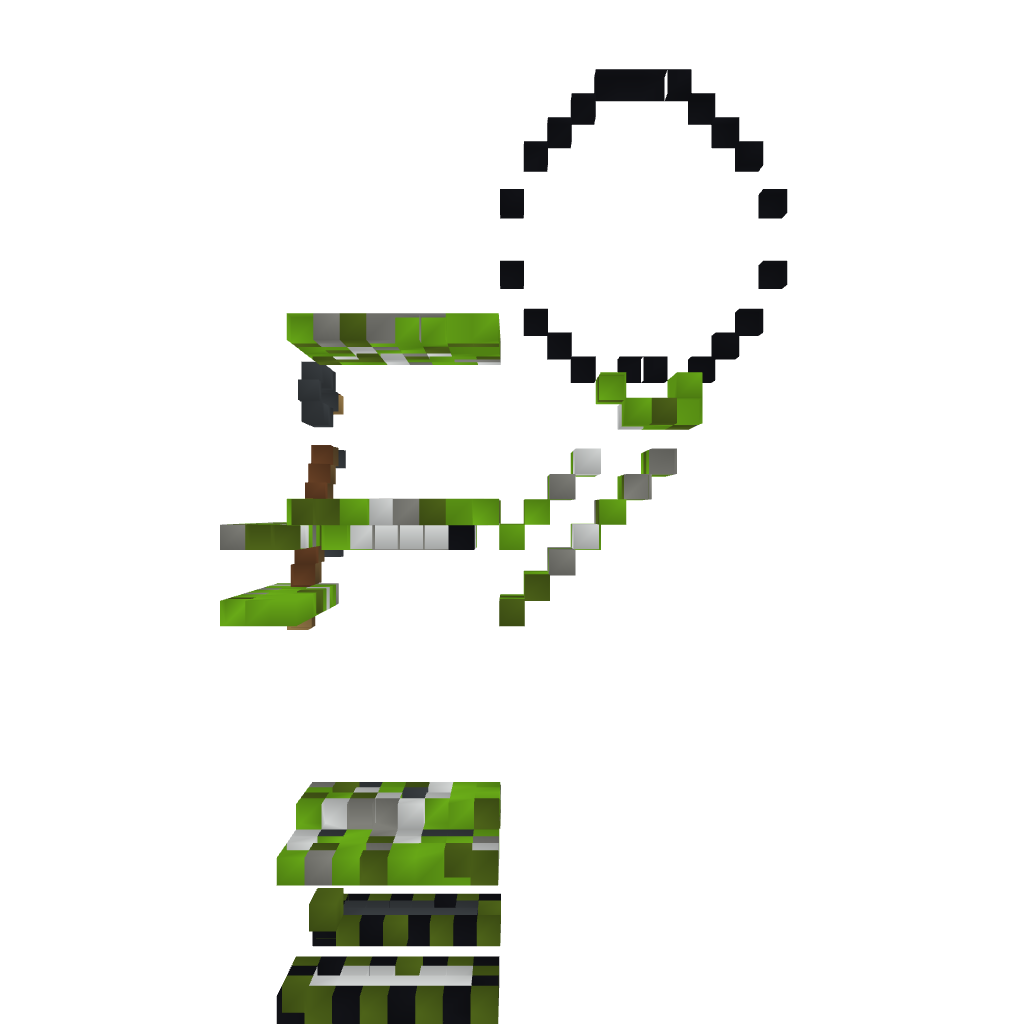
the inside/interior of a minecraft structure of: Creeper Revenge